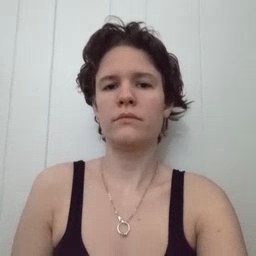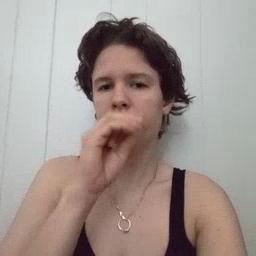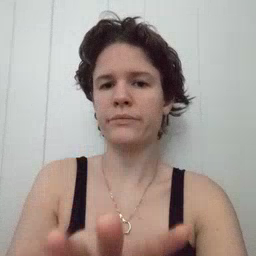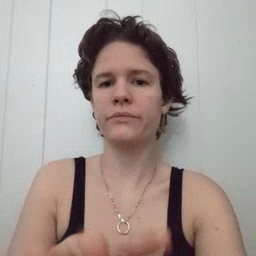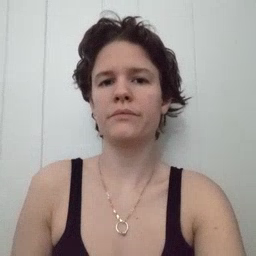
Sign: blow